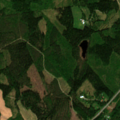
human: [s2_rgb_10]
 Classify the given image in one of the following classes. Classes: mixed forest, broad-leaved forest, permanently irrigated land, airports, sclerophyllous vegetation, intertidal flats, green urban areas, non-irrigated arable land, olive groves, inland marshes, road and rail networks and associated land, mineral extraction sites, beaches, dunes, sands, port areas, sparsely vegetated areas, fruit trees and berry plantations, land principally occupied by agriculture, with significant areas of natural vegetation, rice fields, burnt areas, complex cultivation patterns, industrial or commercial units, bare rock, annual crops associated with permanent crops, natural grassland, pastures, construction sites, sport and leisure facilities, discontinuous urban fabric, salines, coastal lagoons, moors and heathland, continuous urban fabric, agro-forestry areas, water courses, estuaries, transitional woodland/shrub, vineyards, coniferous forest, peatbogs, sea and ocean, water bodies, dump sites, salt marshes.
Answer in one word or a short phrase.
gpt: coniferous forest, mixed forest, transitional woodland/shrub